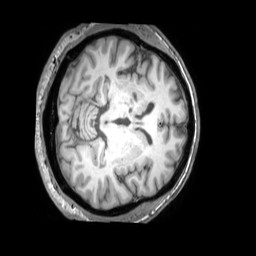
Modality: T1w
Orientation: axial
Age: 47
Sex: male
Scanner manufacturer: philips
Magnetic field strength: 3 T
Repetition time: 0.009879 s
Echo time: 0.004592 s